Question: I have a piece of software that has to process lots of different data and can take a varying amount of time to process it. As the software gets revised, the time needed to process the data changes, and so I want to create a graph that shows the variance in time as well as outliers, because ideally, this program should take about the same amount of time for each piece of data (It sounds strange and unrealistic, I know, but just roll with me here).
At first, I thought about using box plots, but I thought they were inadequate because it is entirely possible to have half of a data set hovered around one value, with the other half hovered around another, and I didn't feel a box plot would illustrate that well. So I decided to try using a histogram, but I can't figure out how to get matplotlib to draw it the way I want it. I want a single figure, the X-axis being labeled with software versions, the Y-axis showing time taken to process a data set, with multiple histograms, like this mockup I made:

This graph would show that in version 0.1, most data sets were processed in 2-4 seconds, with a bunch of sets for some reason taking 12 seconds. v0.1a got rid of those long outliers, but everything took longer. 0.1b is just slighty fast than 0.1a. Finally, 0.2 shows much speed improvement, but introduced outliers again.
How can I get matplotlib to create a plot like that?
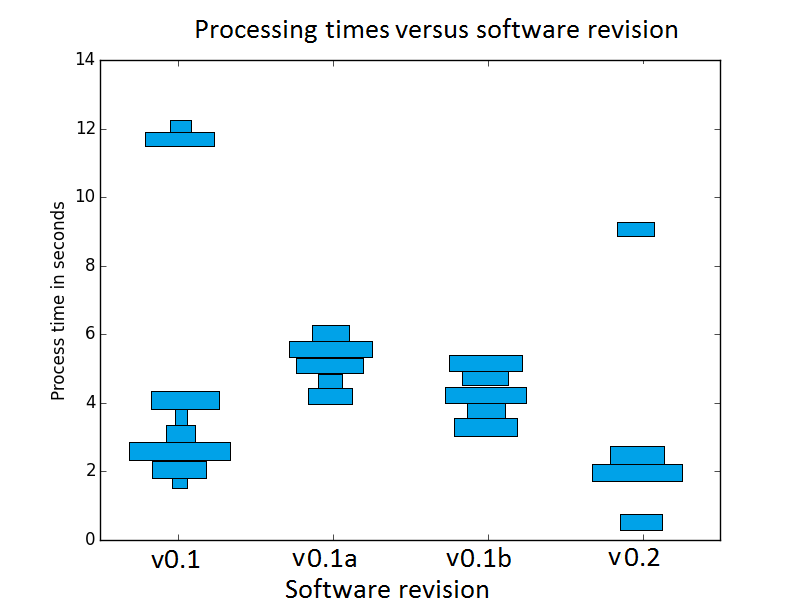
Answer: Here is a (very) basic mockup of how this can be achieved:
'''
import matplotlib.pyplot as plt
import numpy as np
number_of_bins = 20
number_of_data_points = 1000
ax = plt.subplot(111)
data_set = [np.random.normal(0, 1, number_of_data_points),
np.random.normal(6, 1, number_of_data_points),
np.random.normal(-3, 1, number_of_data_points)]
MID_VALUES = [0, 200, 400]
labels = ["v1", "v2", "v3"]
for MID_VAL, y in zip(MID_VALUES, data_set):
hist, bin_edges = np.histogram(y, bins=number_of_bins)
bottom = bin_edges[:-1]
heights = np.diff(bin_edges)
lefts = MID_VAL - .5 * hist
ax.barh(bottom, hist, height=heights, left=lefts)
ax.set_xticks(MID_VALUES)
ax.set_xticklabels(labels)
plt.show()
'''

This lacks a lot of refinement I admit, for example: the 'MID_VALUES' are chosen by hand,this will depend on the data set and could be automated. Nevertheless, you may be able to get it into a more usable format.